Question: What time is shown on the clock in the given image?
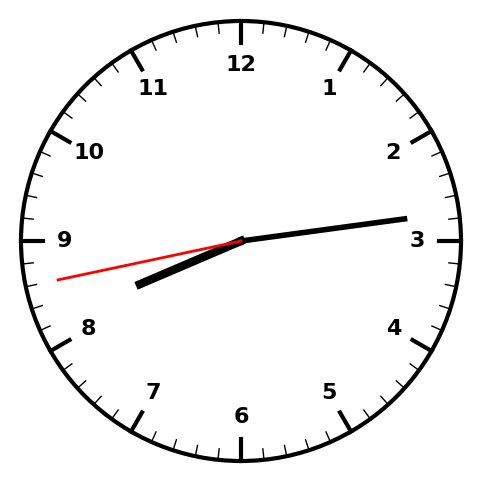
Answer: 08:13:43